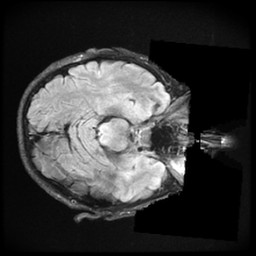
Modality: FLAIR
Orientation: axial
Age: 65
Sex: female
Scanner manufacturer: ge
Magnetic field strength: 3 T
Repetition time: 11 s
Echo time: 0.1497 s